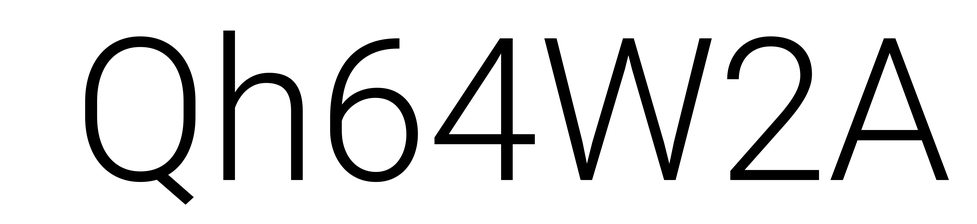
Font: Roboto_Light